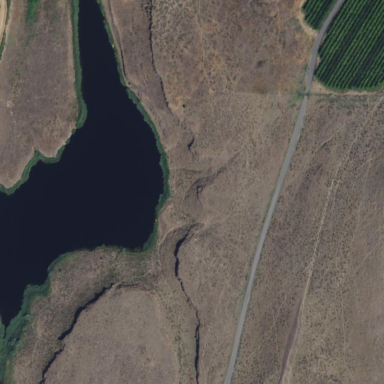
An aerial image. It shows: Lake with natural water.